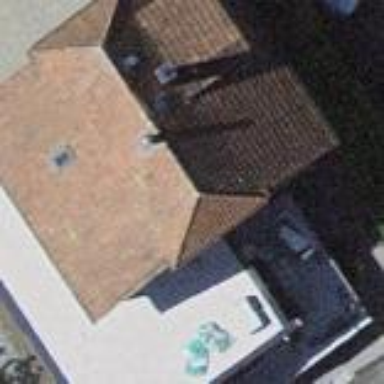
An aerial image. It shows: House with half-hipped roof oriented across the structure.